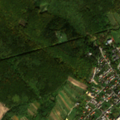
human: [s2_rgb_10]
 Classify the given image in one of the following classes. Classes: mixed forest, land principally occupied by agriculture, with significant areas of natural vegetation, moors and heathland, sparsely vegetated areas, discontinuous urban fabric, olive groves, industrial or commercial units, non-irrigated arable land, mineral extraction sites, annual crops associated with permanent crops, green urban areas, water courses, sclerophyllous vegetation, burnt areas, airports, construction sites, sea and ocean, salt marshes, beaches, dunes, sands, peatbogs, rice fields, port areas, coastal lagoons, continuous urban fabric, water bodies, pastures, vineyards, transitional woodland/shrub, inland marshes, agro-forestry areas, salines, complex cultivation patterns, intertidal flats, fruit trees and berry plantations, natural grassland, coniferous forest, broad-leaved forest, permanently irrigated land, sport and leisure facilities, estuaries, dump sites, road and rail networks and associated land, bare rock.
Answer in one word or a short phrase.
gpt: continuous urban fabric, discontinuous urban fabric, vineyards, broad-leaved forest